Interaction volume radius: 10 \u00c5
Interaction volume height: 40 \u00c5
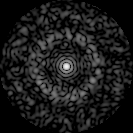
Disorder parameter: 0.8264